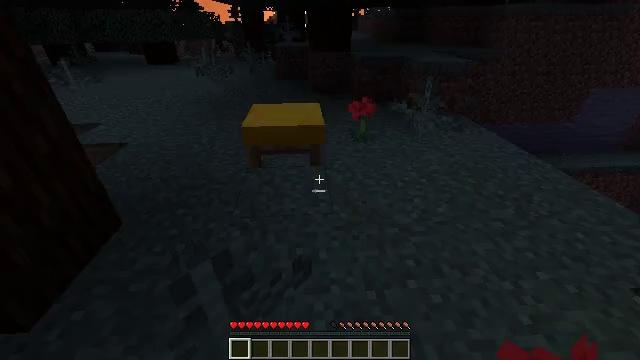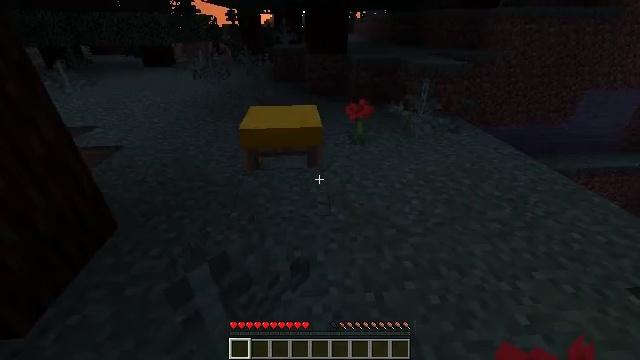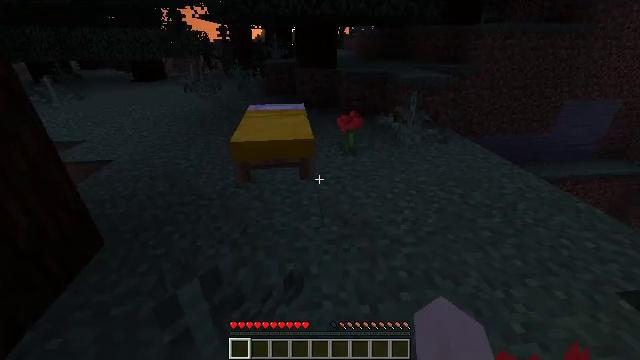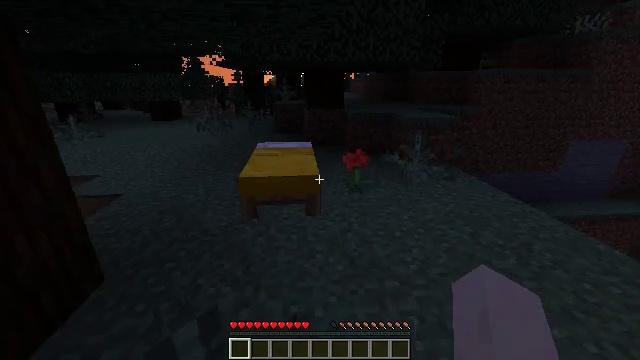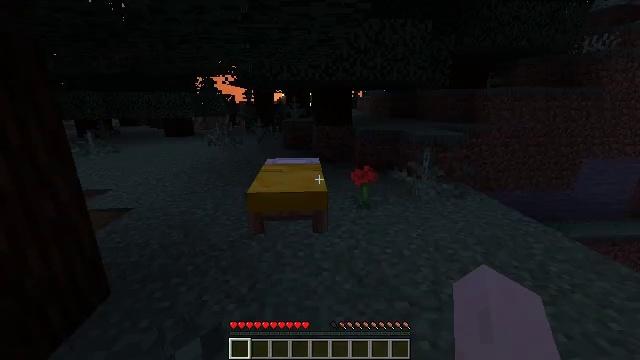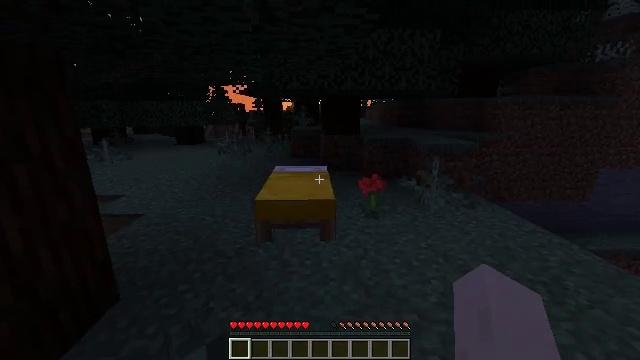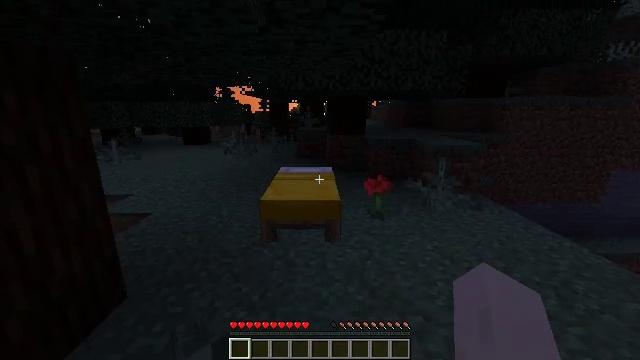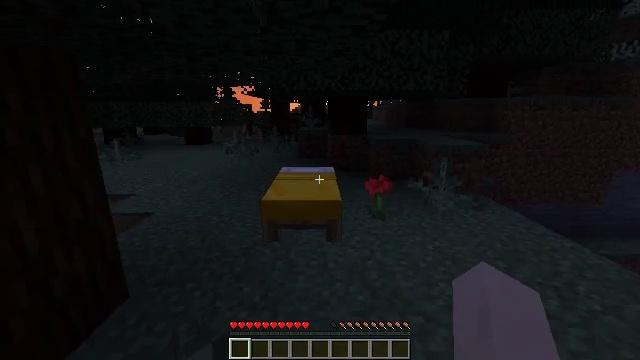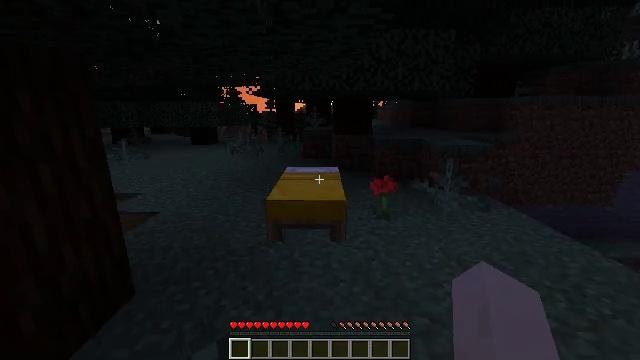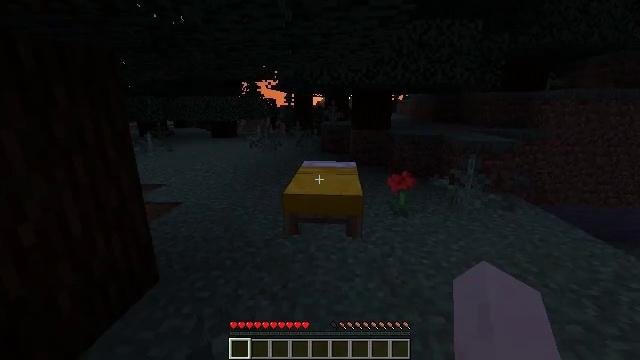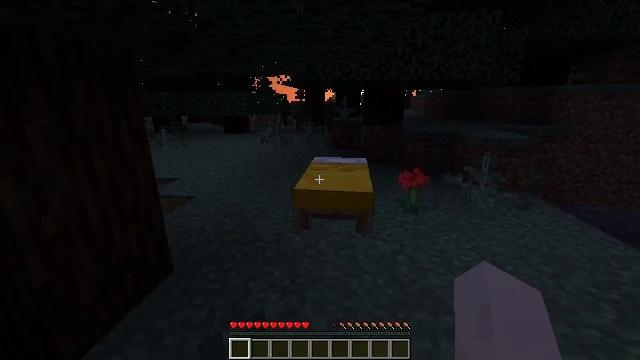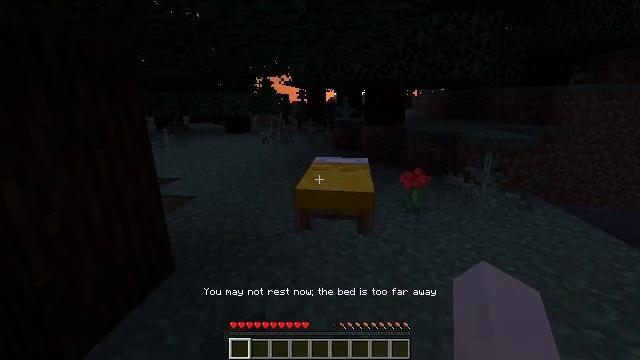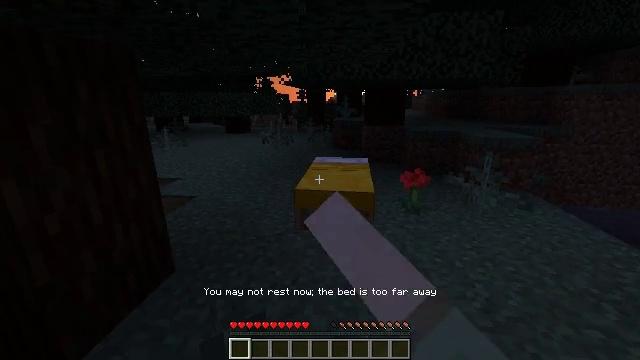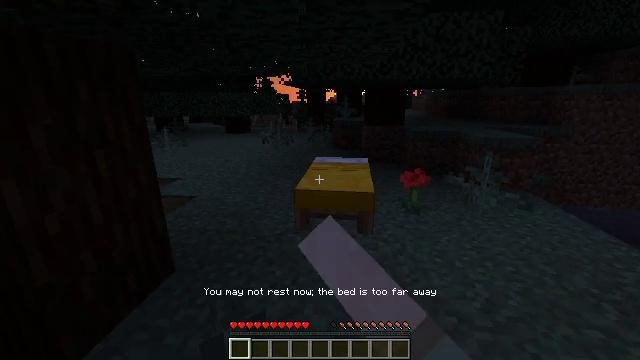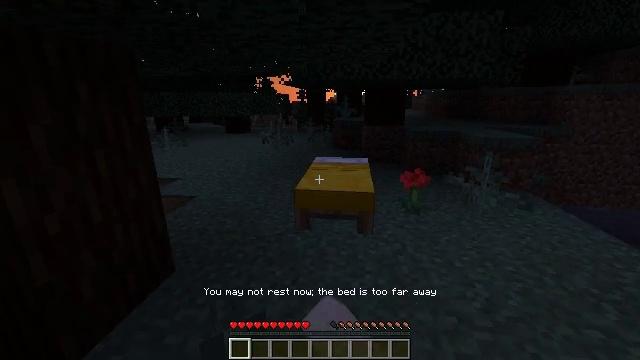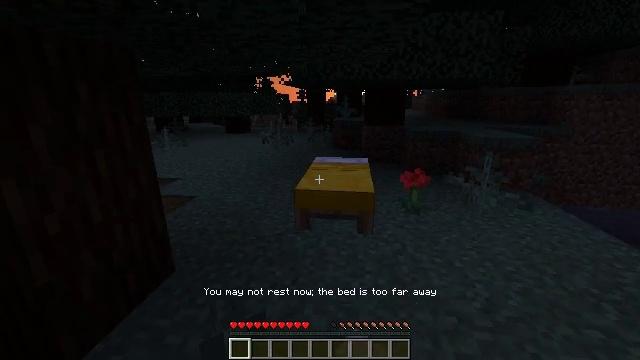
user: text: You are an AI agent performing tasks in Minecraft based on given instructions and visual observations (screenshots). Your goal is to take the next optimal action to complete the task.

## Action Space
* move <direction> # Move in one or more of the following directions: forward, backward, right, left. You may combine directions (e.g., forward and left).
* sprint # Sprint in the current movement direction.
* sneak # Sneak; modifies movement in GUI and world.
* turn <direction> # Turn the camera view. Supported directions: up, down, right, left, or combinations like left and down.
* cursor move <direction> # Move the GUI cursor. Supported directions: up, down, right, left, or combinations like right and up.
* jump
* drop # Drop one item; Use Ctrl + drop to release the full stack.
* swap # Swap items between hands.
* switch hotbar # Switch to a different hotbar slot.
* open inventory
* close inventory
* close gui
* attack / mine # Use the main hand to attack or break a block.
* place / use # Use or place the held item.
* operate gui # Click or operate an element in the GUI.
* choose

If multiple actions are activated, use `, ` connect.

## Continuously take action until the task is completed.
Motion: motion action
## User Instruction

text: Break the yellow bed.
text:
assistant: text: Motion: no_op
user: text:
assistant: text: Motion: turn right and up
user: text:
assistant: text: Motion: turn left and up
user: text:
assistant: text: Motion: turn left and up
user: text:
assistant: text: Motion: turn left and up
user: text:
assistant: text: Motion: turn left, use / place
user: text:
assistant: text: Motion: use / place
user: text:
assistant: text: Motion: turn left, use / place
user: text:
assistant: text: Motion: turn left and down
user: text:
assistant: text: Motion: turn left
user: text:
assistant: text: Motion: no_op
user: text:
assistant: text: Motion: no_op
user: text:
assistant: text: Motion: no_op
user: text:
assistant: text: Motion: no_op
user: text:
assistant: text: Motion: no_op
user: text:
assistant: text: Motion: no_op
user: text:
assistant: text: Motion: no_op
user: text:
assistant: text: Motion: no_op
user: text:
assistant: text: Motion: no_op
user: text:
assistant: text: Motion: no_op
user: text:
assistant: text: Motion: no_op
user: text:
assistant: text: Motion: no_op
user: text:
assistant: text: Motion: no_op
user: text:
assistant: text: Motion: no_op
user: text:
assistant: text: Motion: no_op
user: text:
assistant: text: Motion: no_op
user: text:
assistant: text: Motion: move forward, turn down
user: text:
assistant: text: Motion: move forward
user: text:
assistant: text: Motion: move forward
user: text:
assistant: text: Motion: move forward